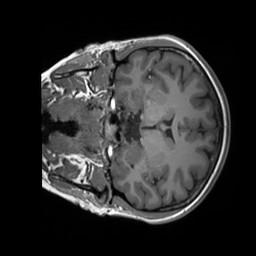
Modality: T1w
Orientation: coronal
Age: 23
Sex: female
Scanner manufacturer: siemens
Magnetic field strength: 3 T
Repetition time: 1.8 s
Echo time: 0.00232 s